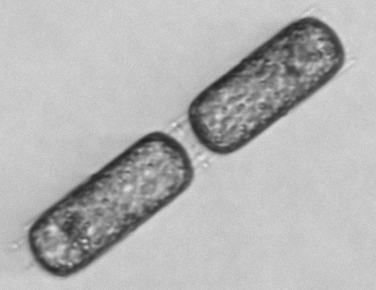
Label: Stephanopyxis